Question: I have this problem with Google Places API. I'm searching for "Guildhall" in Cambridge. It finds it exactly on maps: <URL>

But places api doesn't return "Guildhall" as a result: <URL>
Is it possible to return results like "Guildhall" from Places API?
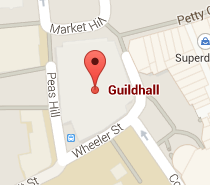
Answer: You can configure the types of places you want returned by specifying the type:
See the documentation here; <URL>
Then pass in the type option when creating your service;
'''
var request = {
location: pyrmont,
radius: '500',
types: ['store'] // specify the types here
};
service = new google.maps.places.PlacesService(map);
service.nearbySearch(request, callback);
'''
I may have a solution for you: You could try using the Geocode service from Google: <URL>
I have put it into a JS Fiddle for you to have a playaround with: <URL>
Hope that helps